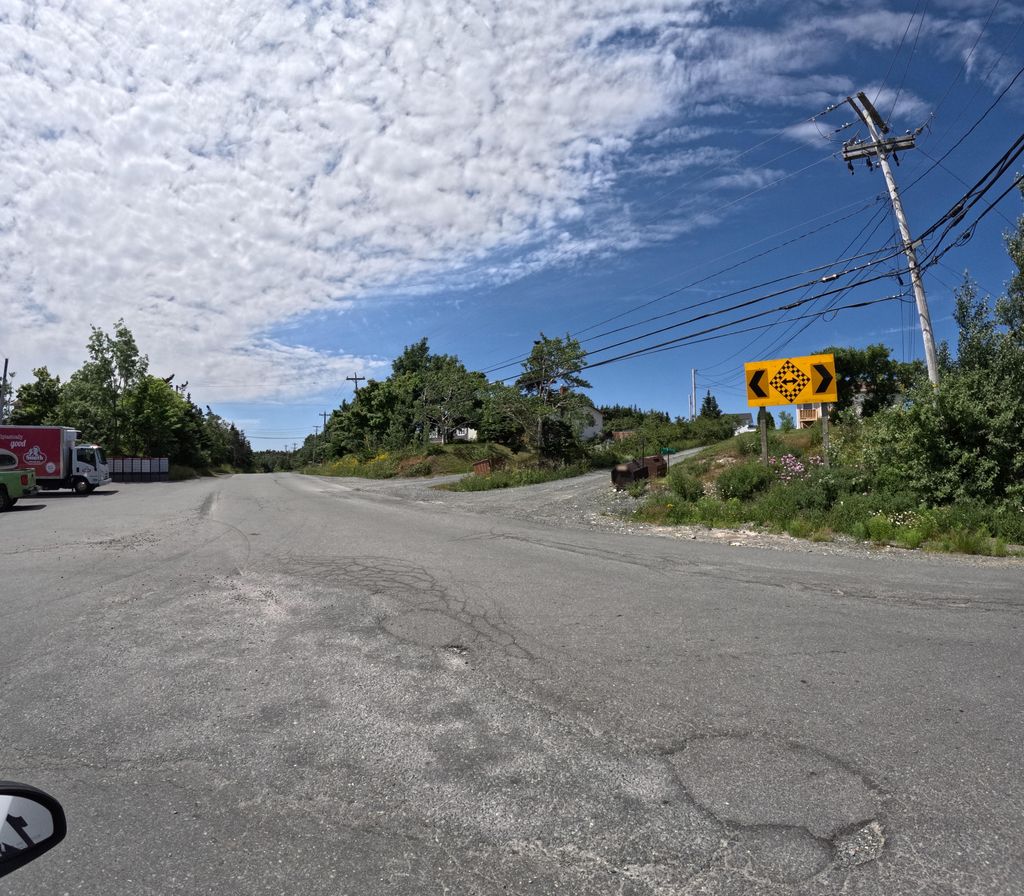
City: st_johns